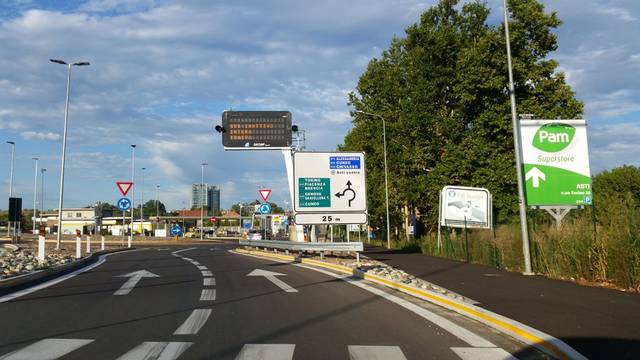
Region: Italy
Coordinates: 44.904, 8.176